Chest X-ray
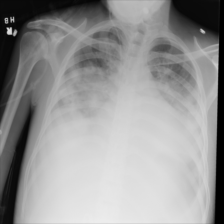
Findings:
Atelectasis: negative
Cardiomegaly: negative
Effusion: negative
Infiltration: positive
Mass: negative
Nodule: negative
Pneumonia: negative
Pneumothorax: negative
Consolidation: negative
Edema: negative
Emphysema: negative
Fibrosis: negative
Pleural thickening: negative
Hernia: negative